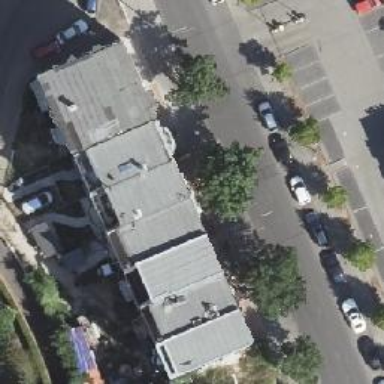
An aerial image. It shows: Café.